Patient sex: M
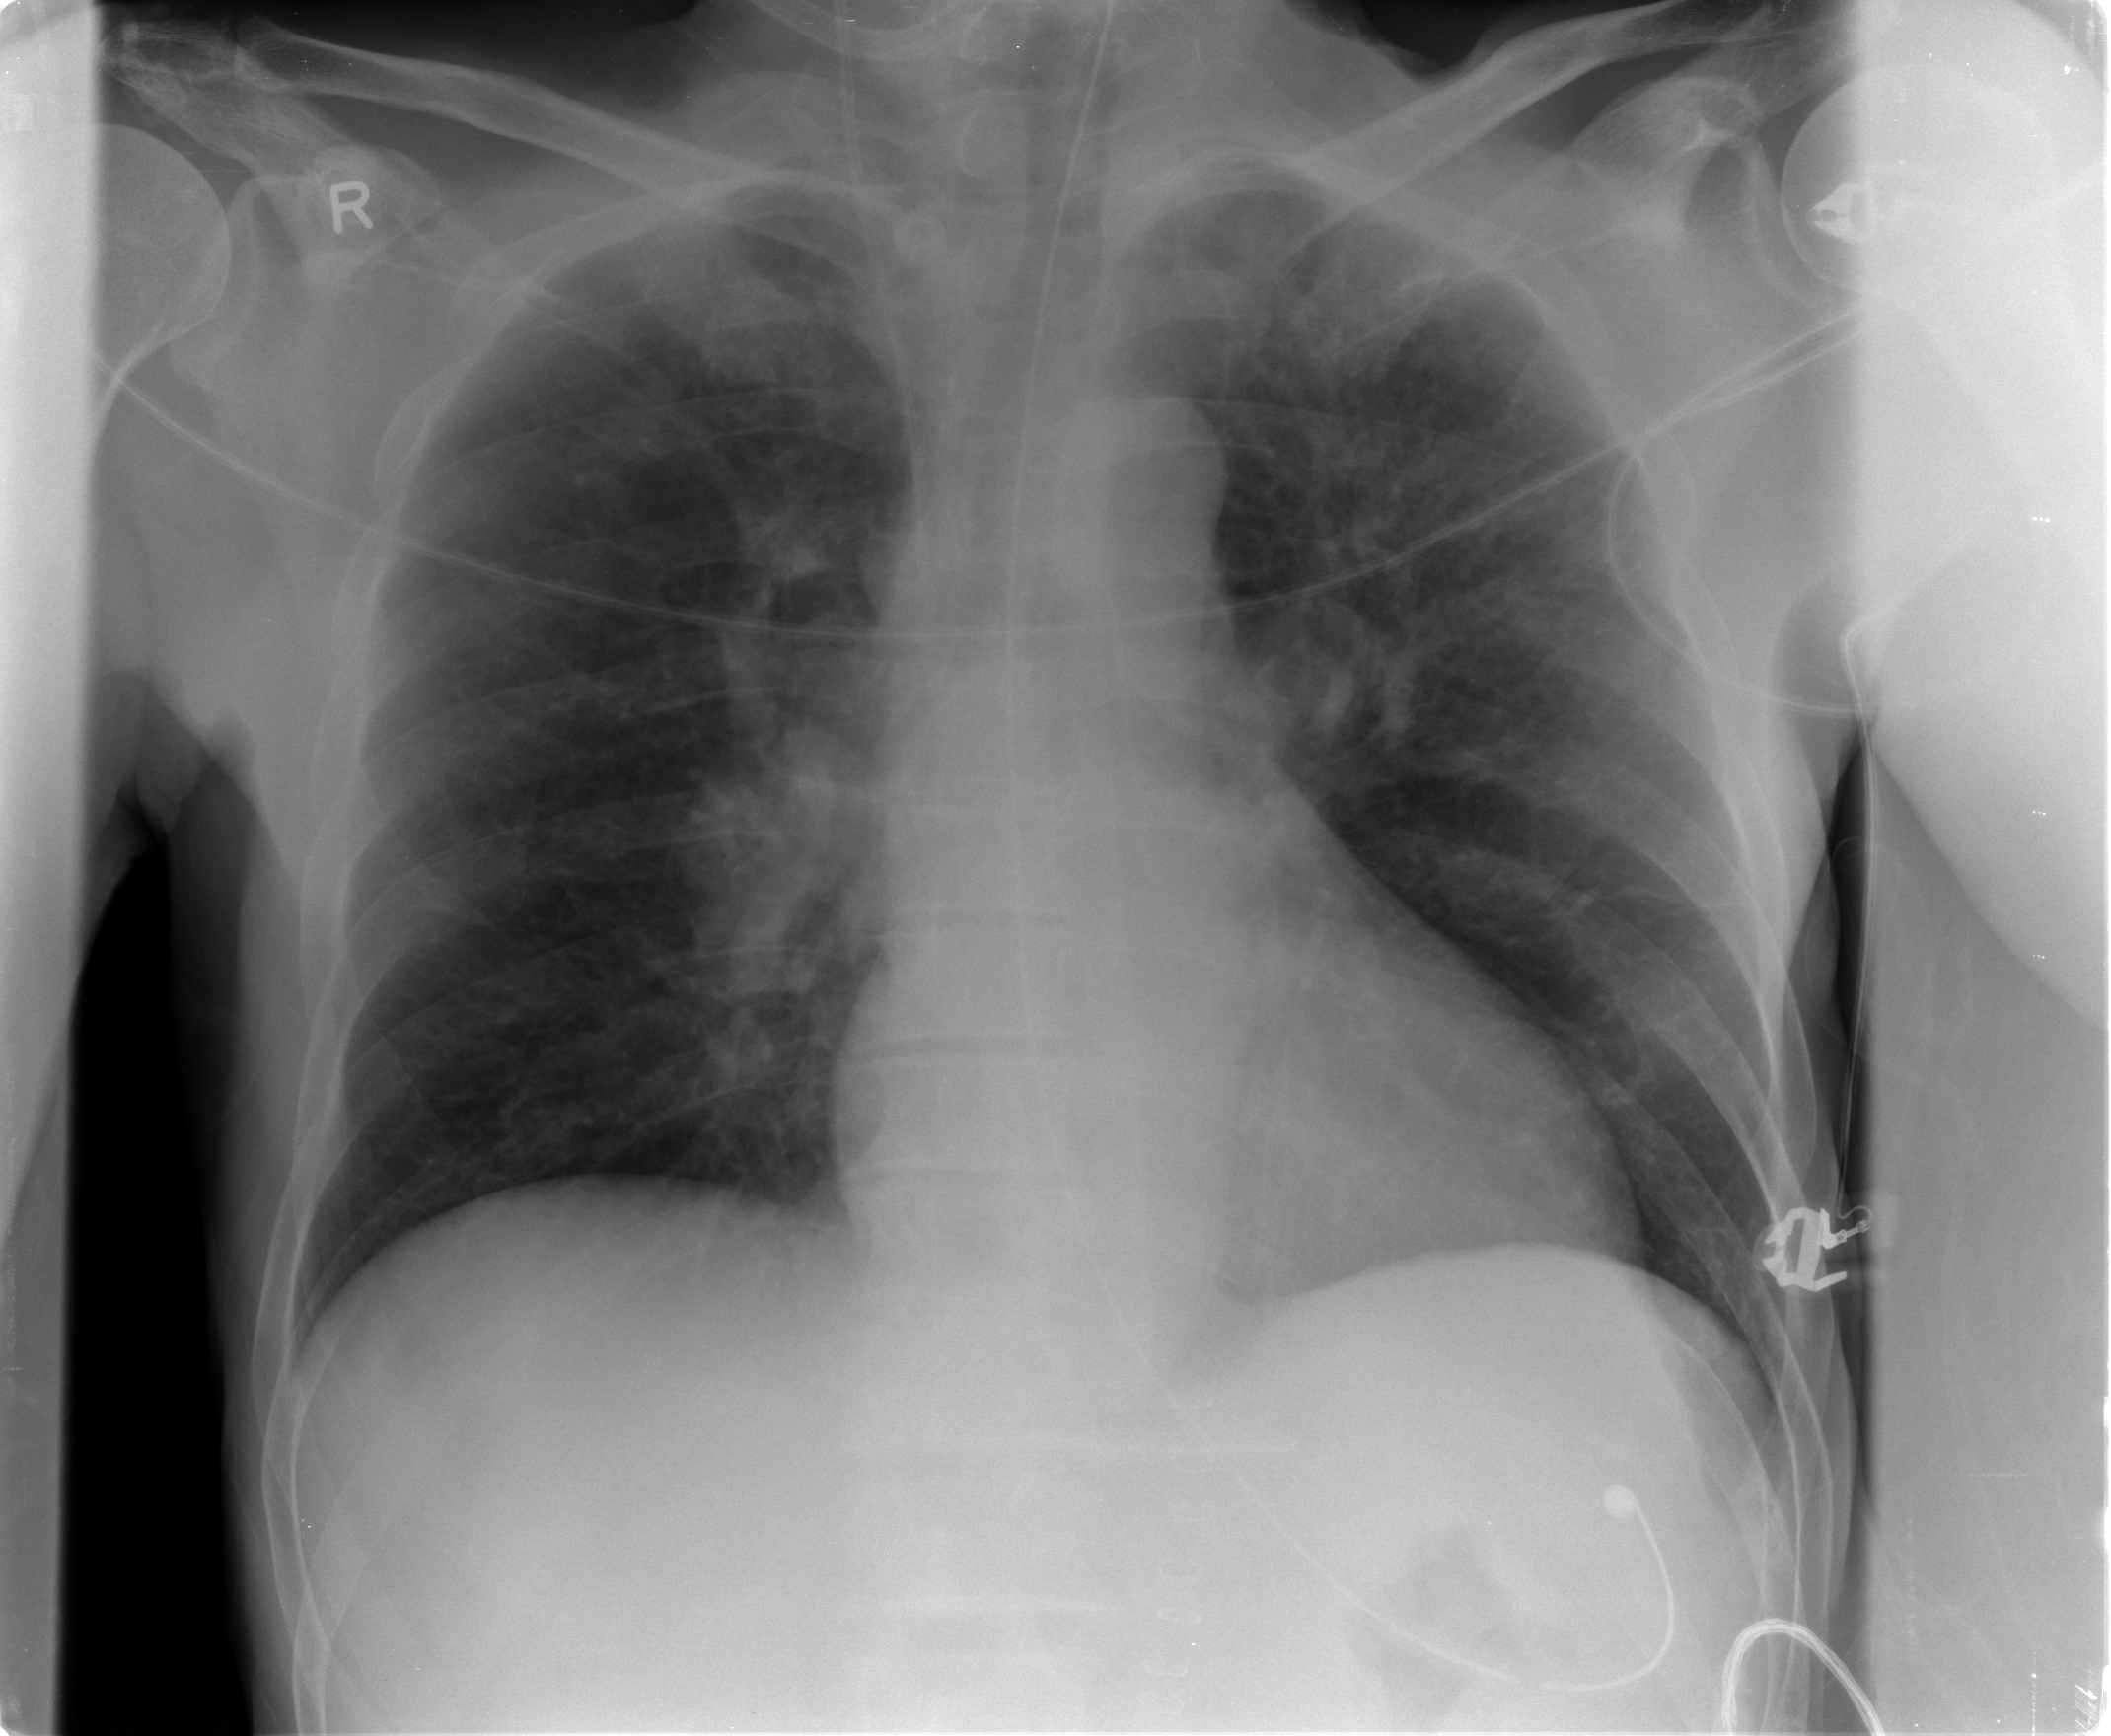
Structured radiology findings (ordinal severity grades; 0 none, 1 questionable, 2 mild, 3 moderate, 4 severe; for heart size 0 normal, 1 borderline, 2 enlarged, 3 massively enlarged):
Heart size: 0
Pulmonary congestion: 2
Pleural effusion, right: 0
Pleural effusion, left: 0
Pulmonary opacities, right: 0
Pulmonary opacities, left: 0
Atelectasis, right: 0
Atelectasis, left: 0